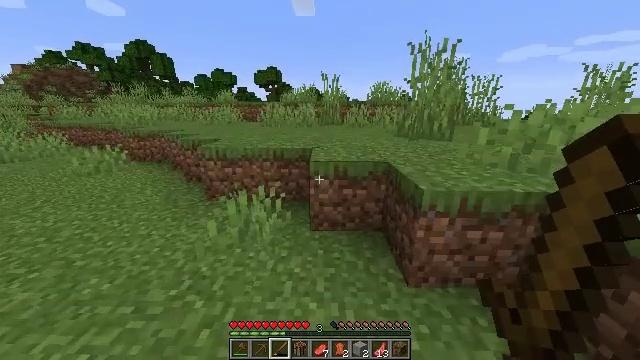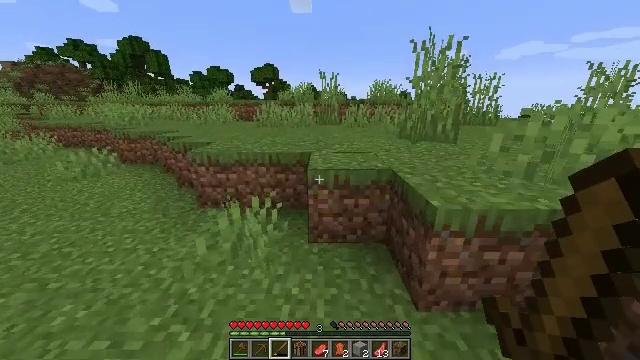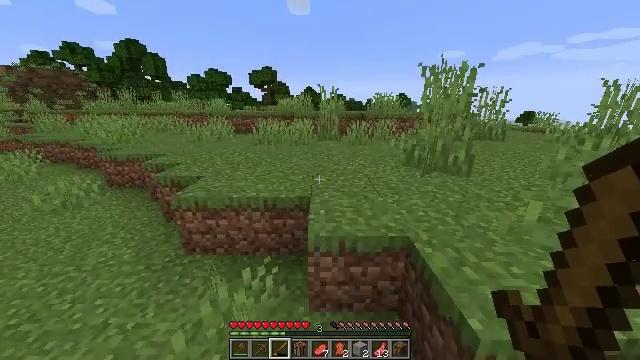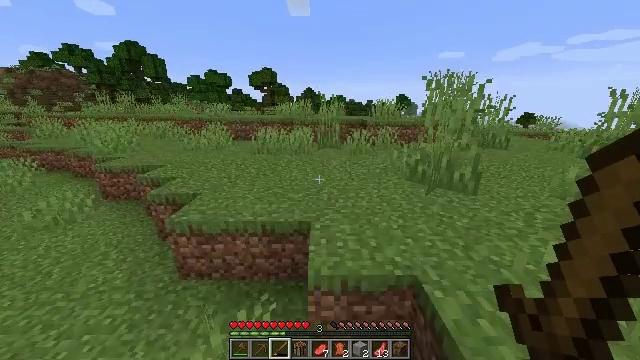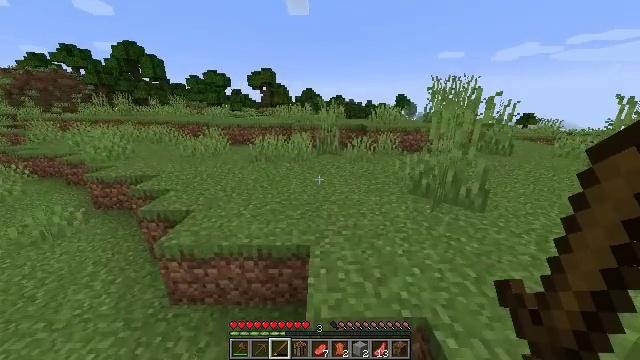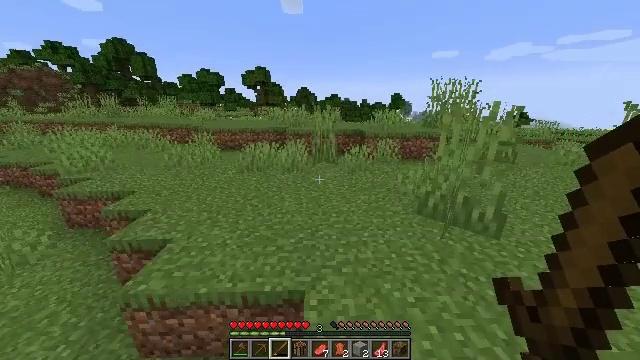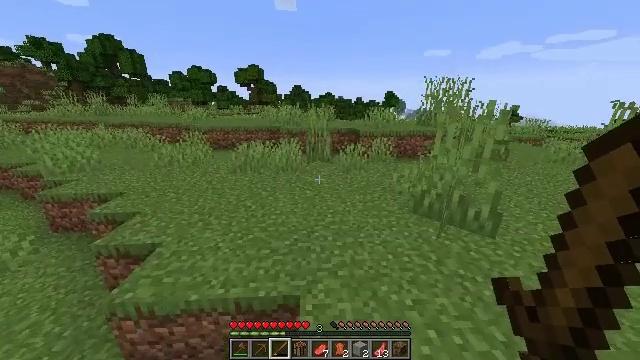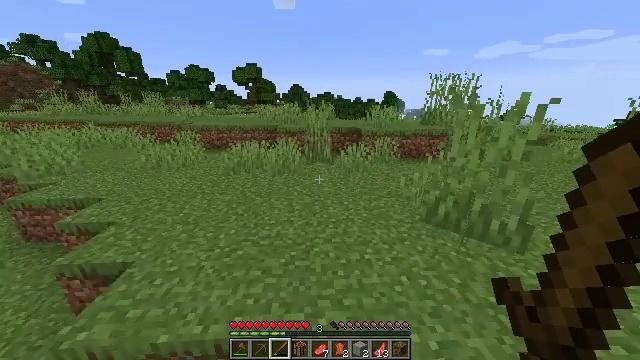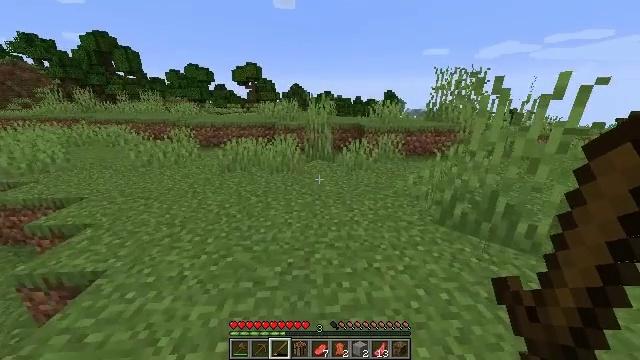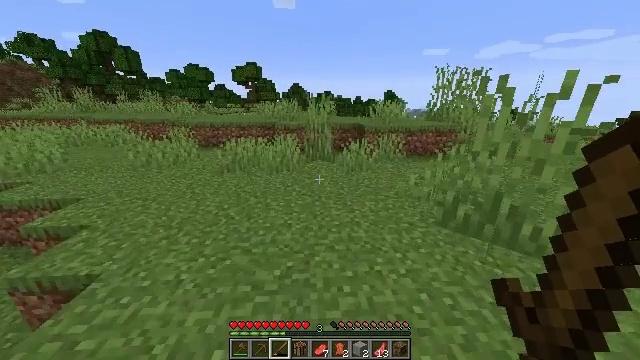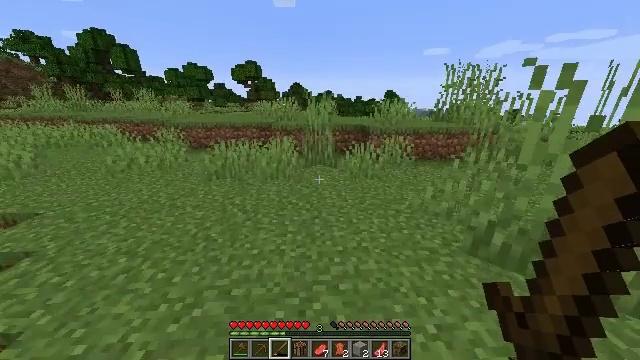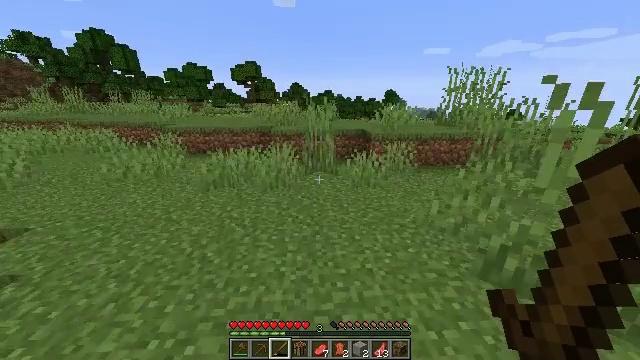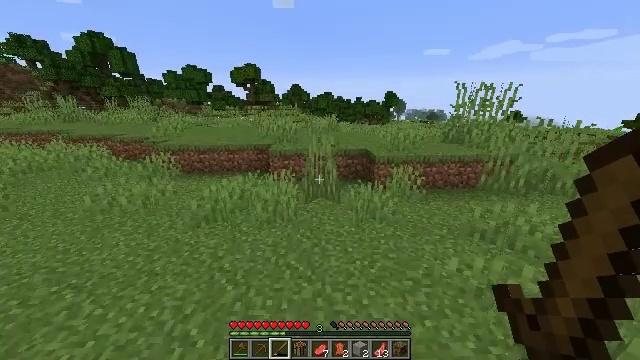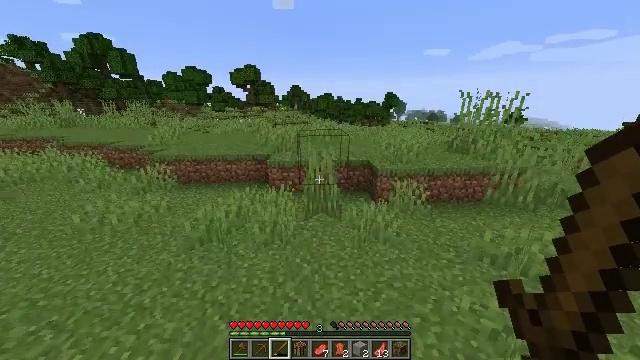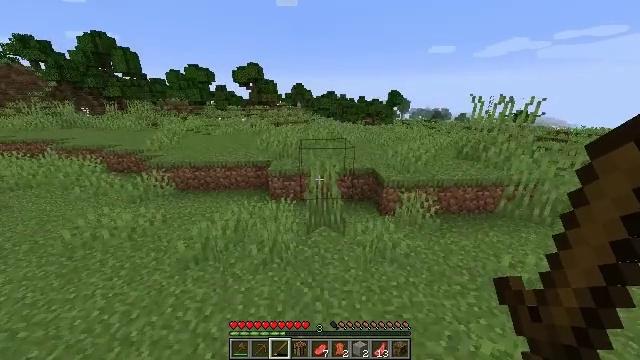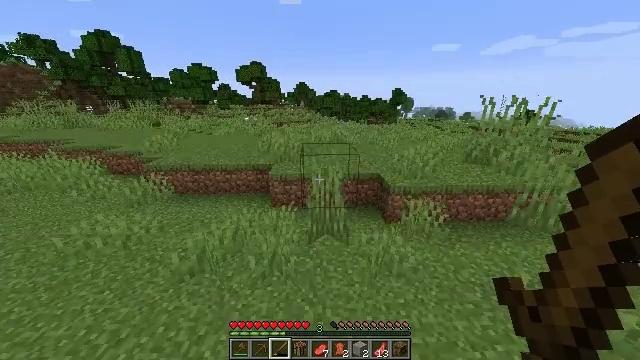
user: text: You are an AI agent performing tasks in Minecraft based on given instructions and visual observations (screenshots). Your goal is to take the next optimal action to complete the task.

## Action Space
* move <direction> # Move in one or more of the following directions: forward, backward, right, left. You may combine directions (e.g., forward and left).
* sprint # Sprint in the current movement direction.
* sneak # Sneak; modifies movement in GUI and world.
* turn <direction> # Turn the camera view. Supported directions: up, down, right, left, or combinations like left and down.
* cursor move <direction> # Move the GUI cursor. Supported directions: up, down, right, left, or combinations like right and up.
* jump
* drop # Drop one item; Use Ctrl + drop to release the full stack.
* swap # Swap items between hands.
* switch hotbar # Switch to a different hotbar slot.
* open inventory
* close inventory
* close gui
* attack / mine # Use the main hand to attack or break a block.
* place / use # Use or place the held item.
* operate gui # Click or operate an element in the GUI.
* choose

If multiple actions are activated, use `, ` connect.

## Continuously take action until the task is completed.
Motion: motion action
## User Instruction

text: Combat the chicken.
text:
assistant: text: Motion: move forward, sprint, jump
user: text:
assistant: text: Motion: move forward, sprint, jump
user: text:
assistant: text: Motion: move forward, sprint, jump
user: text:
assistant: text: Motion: move forward, sprint, jump
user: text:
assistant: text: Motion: move forward, sprint, turn right, jump
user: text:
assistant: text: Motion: move forward, sprint, turn right
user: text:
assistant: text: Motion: move forward, sprint
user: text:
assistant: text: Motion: move forward, sprint
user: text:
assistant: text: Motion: move forward, sprint
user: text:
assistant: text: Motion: move forward, sprint
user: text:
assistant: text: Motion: move forward, sprint, jump
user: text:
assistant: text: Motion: move forward, sprint, jump
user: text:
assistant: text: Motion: move forward, sprint, jump
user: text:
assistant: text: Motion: move forward, sprint
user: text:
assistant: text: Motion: move forward, sprint
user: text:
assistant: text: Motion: move forward, sprint, turn left and down
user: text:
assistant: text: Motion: move forward, sprint, turn left and down
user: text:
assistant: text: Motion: move forward, sprint
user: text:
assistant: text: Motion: move forward, sprint
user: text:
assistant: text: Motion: move forward, sprint
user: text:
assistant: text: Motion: move forward, sprint
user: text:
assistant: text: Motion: move forward, sprint, turn left
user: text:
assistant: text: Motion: move forward, sprint
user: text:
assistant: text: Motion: move forward, sprint
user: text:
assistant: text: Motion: move forward, sprint
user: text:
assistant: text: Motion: move forward, sprint
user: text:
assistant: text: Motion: move forward, sprint
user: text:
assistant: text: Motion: move forward, sprint, jump
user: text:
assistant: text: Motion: move forward, sprint, jump
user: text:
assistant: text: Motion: move forward, sprint, jump